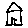
Label: house